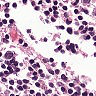
Metastatic tissue present: no